Question: When I'm viewing the downloaded resources for a page in the Chrome web inspector, I also see the HTML/JS/CSS requested by certain extensions.

In the example above, 'indicator.html', 'indicator.js' and 'indicator.css' are actually part of the <URL>, not part of my app.
This isn't too big a deal in this particular situation, but on a more complex page and with several extensions installed, it can get quite crowded in there!
I was wondering if there was a way to filter out any extension-related resources from this list (i.e. any requests using the 'chrome-extension://' protocol).
Does anyone know how I could achieve this?
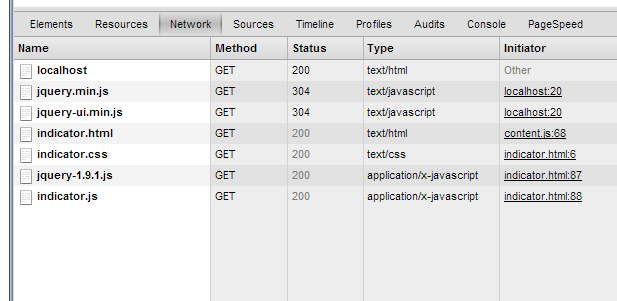
Answer: Not the solution I was after (I'd have preferred a global setting), but there is now a way to filter out requests from extensions, <URL>.
In the network tab filter box, enter the string '-scheme:chrome-extension' (as shown below):

This is case-sensitive, so make sure it's lowercase. Doing this will hide all resources which were requested by extensions.